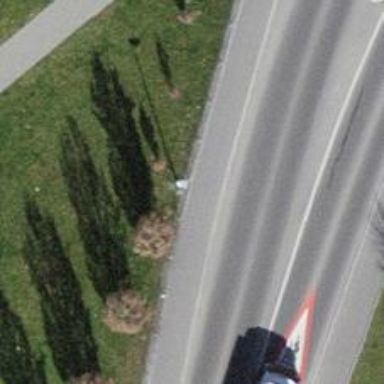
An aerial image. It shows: Asphalt sidewalk.